Question: I use both winsymlinks:native and cygwin symlinks depending on if windows needs to and CAN follow the link. I'd like to have a cygwin way to see what kind of symlink it is since it just sees a symlink but DOS sees the difference. I need to know the diff so I can handle rsyncing/etc/ and have the type of symlink preserved (or recreated).
I have the perms to create the dos native ones and have functions to set either:
'''
$ touch test
# cygwin style symlink
$ CYGWIN= ln -s test t1
# WINDOWS style
$ CYGWIN=winsymlinks:native ln -s test t2
# for good measure make one the DOS way
$ cmd /c mklink t3 test
symbolic link created for t3 <<===>> test
'''
cygwin sees them all as symlinks:
'''
$ ls -l
total 1
lrwxrwxrwx 1 user Users 4 Jun 14 11:06 t1 -> test
lrwxrwxrwx 1 user Users 4 Jun 14 11:06 t2 -> test
lrwxrwxrwx 1 user Users 4 Jun 14 11:06 t3 -> test
-rw-rw-rw-+ 1 user Users 0 Jun 14 11:05 test
'''
Windows knows the native symlinks:

Or as seen from DOS:
'''
$ cmd /c dir /a
Volume in drive C is Windows
Directory of C:\Cygwin-32 mp
06/14/2014 11:06 AM 22 t1
06/14/2014 11:06 AM <SYMLINK> t2 [test]
06/14/2014 11:06 AM <SYMLINK> t3 [test]
06/14/2014 11:05 AM 0 test
4 File(s) 22 bytes
'''
So how do I tell what kind of symlink it is when viewed in CYGWIN? When I rsync these symlinks, cygwin will make all of them at the destination the kind set in the CYGWIN env var. I would like to keep the symlink type in the rsync'd destination or at the very least go through the source folder, figure out the type and change them at the destination. 'stat' also only reports them as symlinks, does not see the difference.
Why do I mix symlinks? I tried setting my overall CYGWIN env var to 'CYGWIN=winsymlinks:native' and 'CYGWIN=winsymlinks:nativestrict' but during some package installs (mostly using 'apt-cyg') I have had errors in the extracted TAR of a few packages so I left that out and only call CYGWIN=winsymlinks:native as I need them (if windows needs to follow the link). I think the packages are installed as cygwin symlinks from the initial CYGWIN setup.exe so setting that value globally will create the problem later. I've also had the CYGWIN=winsymlinks:nativestrict setting create an actual "/usr/bin/" folder (can see in explorer) but cygwin has /bin mounted as /usr/bin so you get packages extracted that are not found in cygwin.
And also just because there are some symlinks I DON'T want Windows to know about or follow.
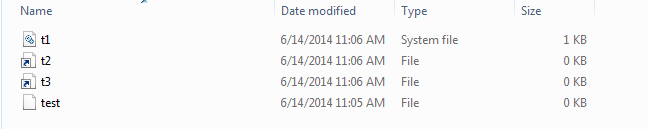
Answer: I ended up scripting this. The test in cygwin would be to call a dos command and grep for the info needed.
'''
if fsutil reparsepoint query "$1" | grep -iq "Tag value: Symbolic Link" ; then
echo "Windows Native Symlink"
fi
'''